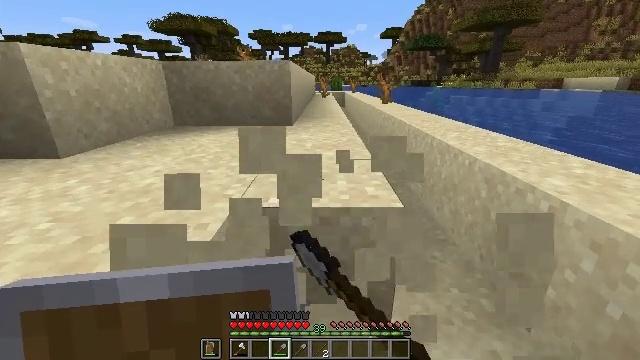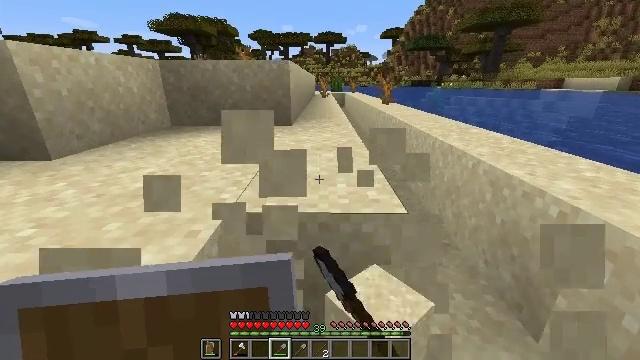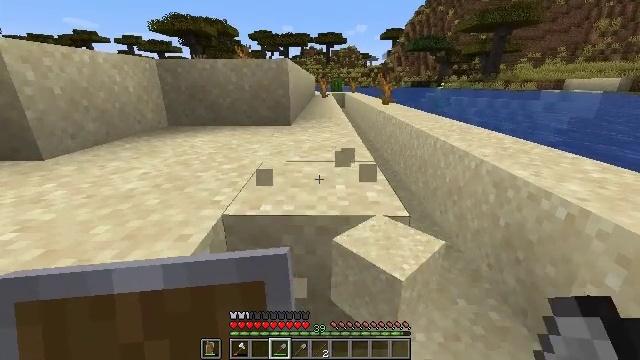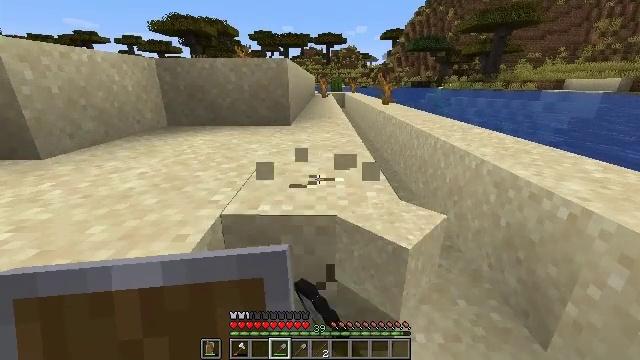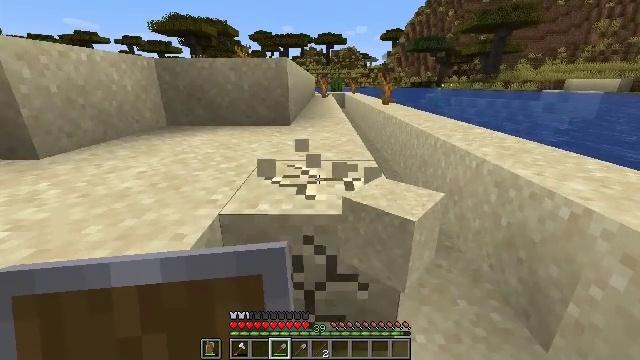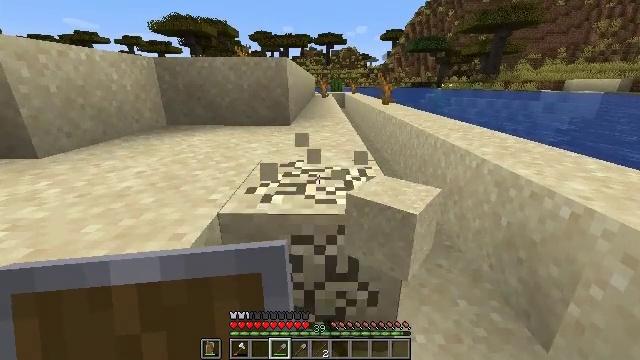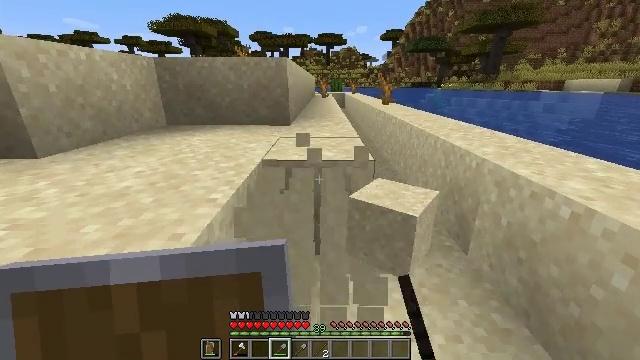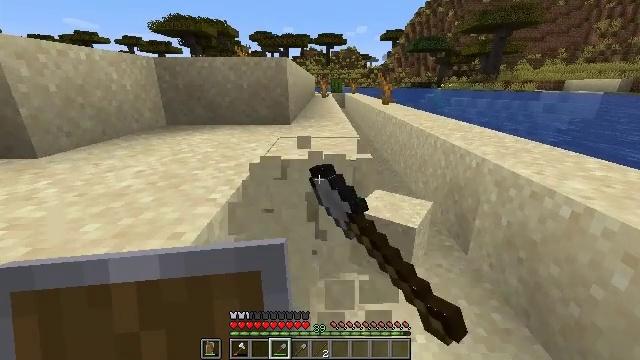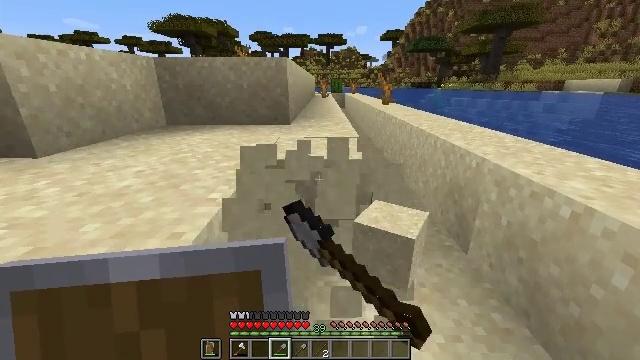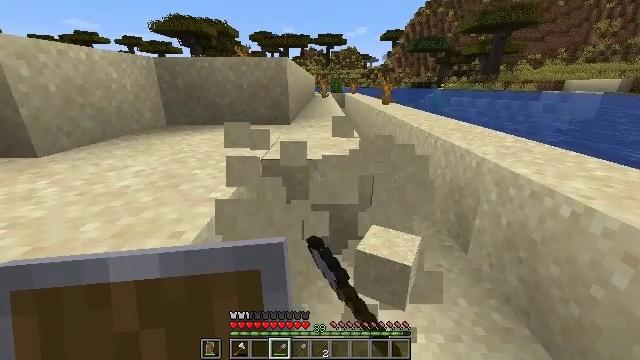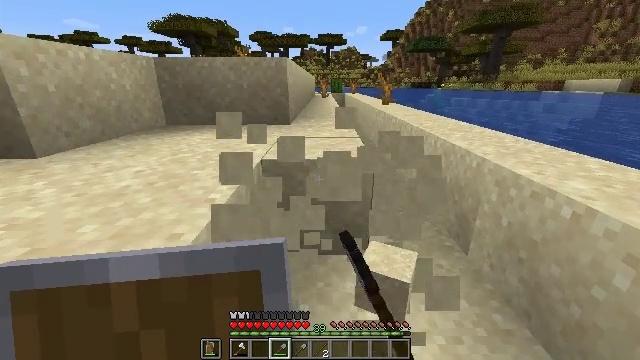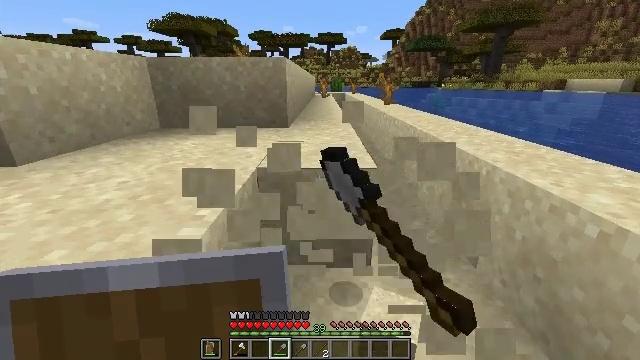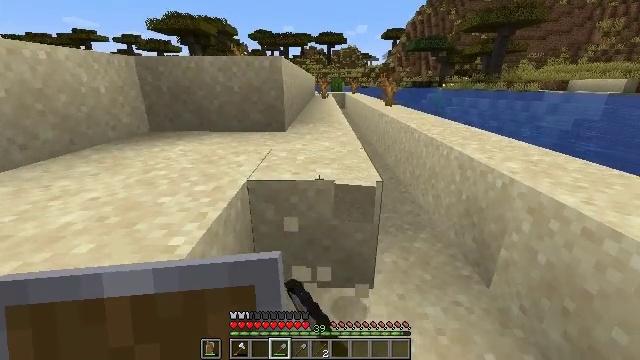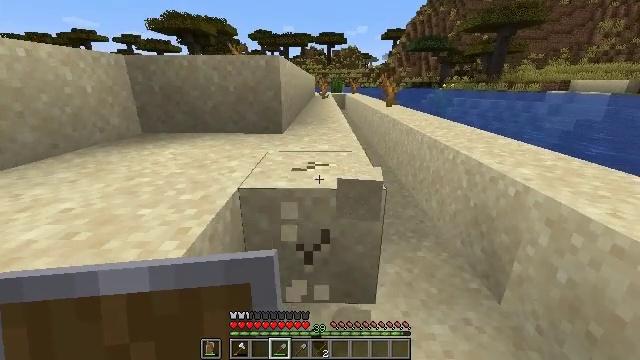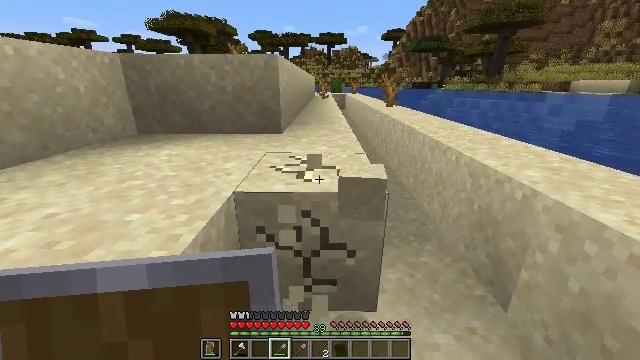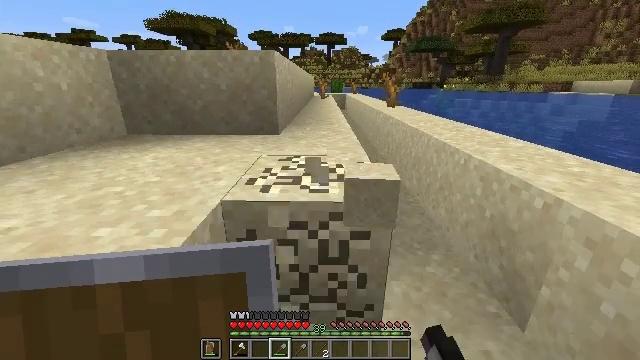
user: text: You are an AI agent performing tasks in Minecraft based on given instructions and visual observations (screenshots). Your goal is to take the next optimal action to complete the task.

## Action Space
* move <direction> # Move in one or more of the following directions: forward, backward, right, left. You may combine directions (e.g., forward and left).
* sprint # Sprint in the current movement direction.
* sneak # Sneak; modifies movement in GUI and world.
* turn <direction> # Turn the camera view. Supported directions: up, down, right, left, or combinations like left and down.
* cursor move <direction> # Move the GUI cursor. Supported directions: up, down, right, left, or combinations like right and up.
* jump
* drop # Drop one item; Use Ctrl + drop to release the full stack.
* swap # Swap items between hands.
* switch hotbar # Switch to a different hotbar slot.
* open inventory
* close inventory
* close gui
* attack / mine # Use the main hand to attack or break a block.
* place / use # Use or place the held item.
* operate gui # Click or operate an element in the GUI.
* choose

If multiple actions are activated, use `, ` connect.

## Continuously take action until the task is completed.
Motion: motion action
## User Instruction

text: Mine sand by the water.
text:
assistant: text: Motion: attack / mine
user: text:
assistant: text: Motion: attack / mine
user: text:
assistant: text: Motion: attack / mine
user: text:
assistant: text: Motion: attack / mine
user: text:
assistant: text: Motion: attack / mine
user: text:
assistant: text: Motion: attack / mine
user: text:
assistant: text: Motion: attack / mine
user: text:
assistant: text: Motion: attack / mine
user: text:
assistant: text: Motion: attack / mine
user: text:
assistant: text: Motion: move forward, attack / mine
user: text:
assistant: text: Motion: move forward, attack / mine
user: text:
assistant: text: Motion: move forward, attack / mine
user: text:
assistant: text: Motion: move forward, attack / mine
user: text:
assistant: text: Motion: move forward, attack / mine
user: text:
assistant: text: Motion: move forward, attack / mine
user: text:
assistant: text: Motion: move forward, attack / mine
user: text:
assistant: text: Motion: move forward, attack / mine
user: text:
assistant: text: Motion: attack / mine
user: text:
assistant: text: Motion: attack / mine
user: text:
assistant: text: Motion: attack / mine
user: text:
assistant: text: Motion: attack / mine
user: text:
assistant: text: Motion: attack / mine
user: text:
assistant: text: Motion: move forward, attack / mine
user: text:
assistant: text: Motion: move forward, attack / mine
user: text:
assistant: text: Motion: move forward, attack / mine
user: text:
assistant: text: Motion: move forward, attack / mine
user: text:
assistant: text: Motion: move forward, attack / mine
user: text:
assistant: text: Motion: move forward, attack / mine
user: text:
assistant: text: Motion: attack / mine
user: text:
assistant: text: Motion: attack / mine